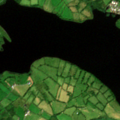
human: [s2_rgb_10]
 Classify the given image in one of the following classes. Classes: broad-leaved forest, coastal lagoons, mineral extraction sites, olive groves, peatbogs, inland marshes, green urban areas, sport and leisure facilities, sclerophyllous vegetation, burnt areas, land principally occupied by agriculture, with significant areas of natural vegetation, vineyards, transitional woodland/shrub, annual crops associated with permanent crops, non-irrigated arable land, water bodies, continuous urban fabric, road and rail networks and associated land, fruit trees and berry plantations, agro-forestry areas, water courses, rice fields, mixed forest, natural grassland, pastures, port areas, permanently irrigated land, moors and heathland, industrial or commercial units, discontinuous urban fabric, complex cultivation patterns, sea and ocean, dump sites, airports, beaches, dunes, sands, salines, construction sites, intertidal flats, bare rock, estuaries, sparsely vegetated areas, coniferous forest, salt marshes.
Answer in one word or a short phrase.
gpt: pastures, land principally occupied by agriculture, with significant areas of natural vegetation, water bodies